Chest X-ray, AP view. Patient: 55 years old, sex F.
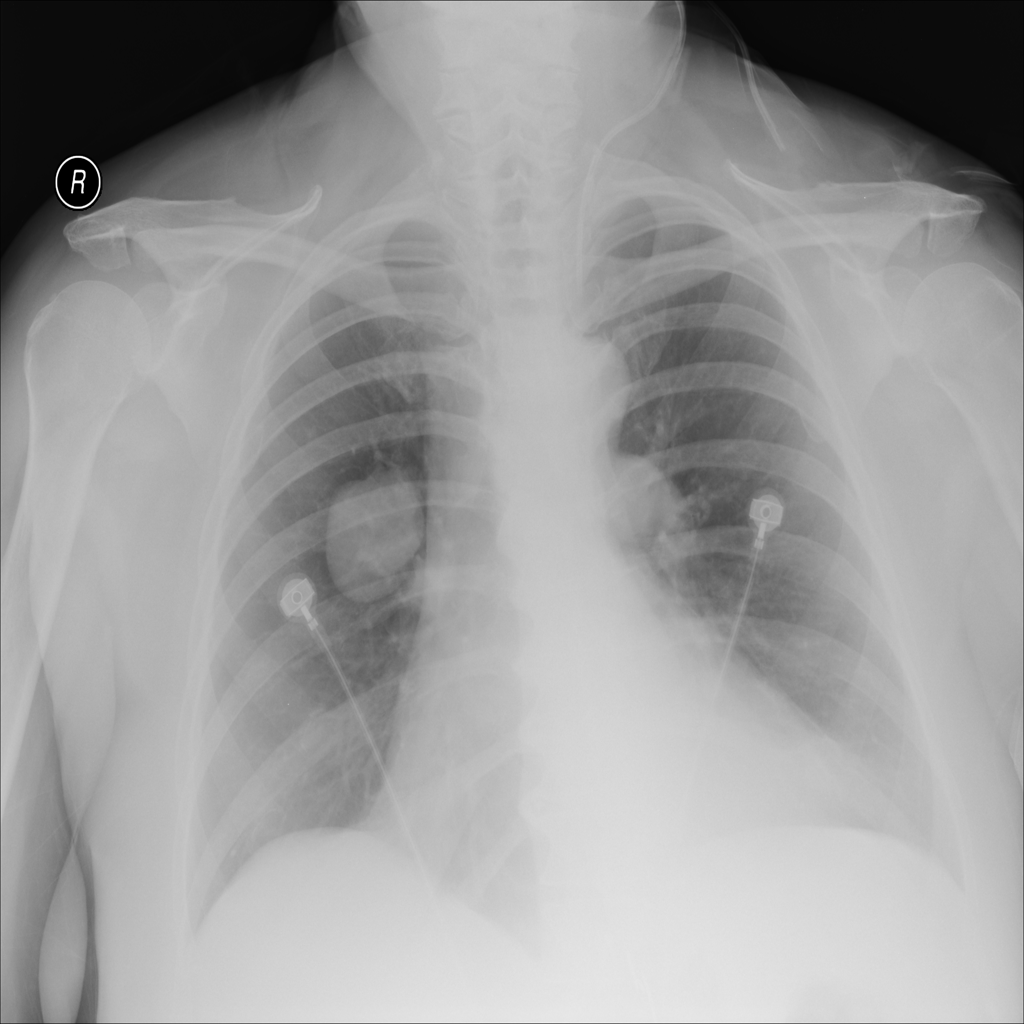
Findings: Mass